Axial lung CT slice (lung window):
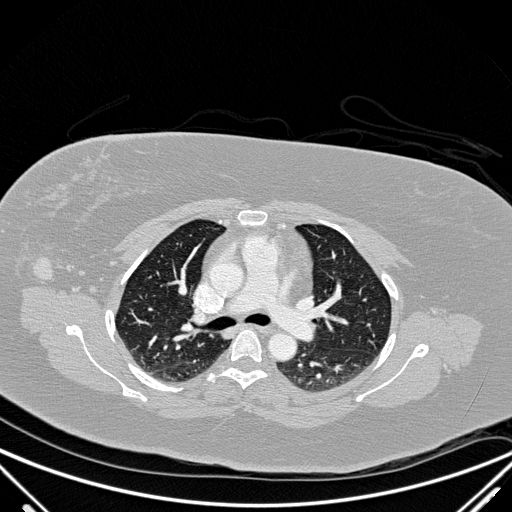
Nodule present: no